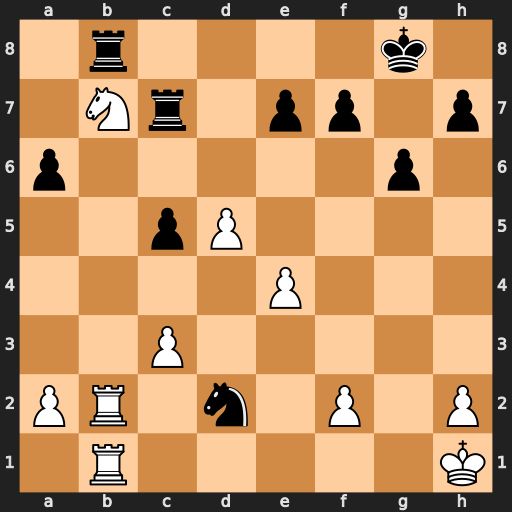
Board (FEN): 1r4k1/1Nr1pp1p/p5p1/2pP4/4P3/2P5/PR1n1P1P/1R5K
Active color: w
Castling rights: -
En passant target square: -
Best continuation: d6 Rcxb7 Rxb7 Rxb7 Rxb7